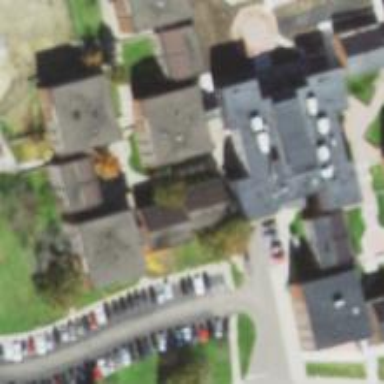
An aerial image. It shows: Dormitory building.